Question: I am new to WPF and i am not able to figure out this.
How do i create a grid with x rows and y columns and insert image into each cell at run time ?
I have an inventory project where the end user will search for a item and the application will specify where he can find the item. Now i am already retrieving the cabinet details where the items are kept which again have a rack of x rows and y columns . The rack being displayed can have different row or column sizes.See Image.
So what i figured out is that i should have a grid of x rows and y columns (known only at run time). Fill an image for each cell value. Insert a different image into the location of the item or highlight that cell value. But i am not able to find how to do that. Most of my searches point to add rows and columns dynamically. Am i missing something very obvious?
Given below is how i would like it to be displayed to my end user :

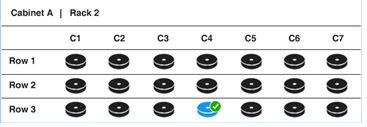
Answer: Like i said i was always wondering whether we need to go for a data grid in cases where we have static data. So this is what i came up with. I create a stack panel and add y images. Now i add x such stack panels.
If the exact location of the image comes up i add a highlighted image. worked perfectly. Sharing code for any one who wants to reuse it.
'''
private void CreateGraphicalDisplay(int rows,int columns,int row,int column)
{
ClearGraphicPanel();
for (int i = 1; i <= rows; i++)
{
StackPanel childstack = new StackPanel();
for (int j = 1; j <= columns; j++)
{
Image gage = new Image();
gage.Stretch = Stretch.Fill;
if (i == row && j == column)
{
gage.Source = new BitmapImage(new Uri(@Highlightedimage));
}
else
{
gage.Source = new BitmapImage(new Uri(@NormalImage));
}
gage.Width = 12;
gage.Height =12;
gage.HorizontalAlignment = HorizontalAlignment.Left;
gage.Margin = new Thickness(10, 1, 1, 1);
childstack.Children.Add(gage);
}
containerstack.Children.Add(childstack);
}
}
'''